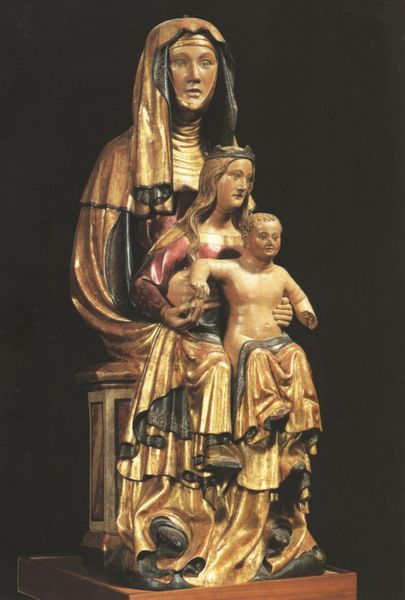
Titel: Madonna mit Kind und der heiligen Anna
Institution: Florenz, Bargello
Schlagwörter: blau, nackt, sitzen, holz, rot, tuch, falten, sockel, kirche, gewand, gold, sitzend, kind, mutter, krone, skulptur, statue, thron, schoß, schnitzerei, jesus, pieta, generationen, heilige, maria, fassung, anna, gottesmutter, jesuskind, gild, selbdritt, arm ab